Question: I am currently coding an application then decided to add HoloEverywhere into my application. However when I go to Properties > Android > Add.
It's empty. Am I doing anything wrong?
Do I need to do anything beforehand?

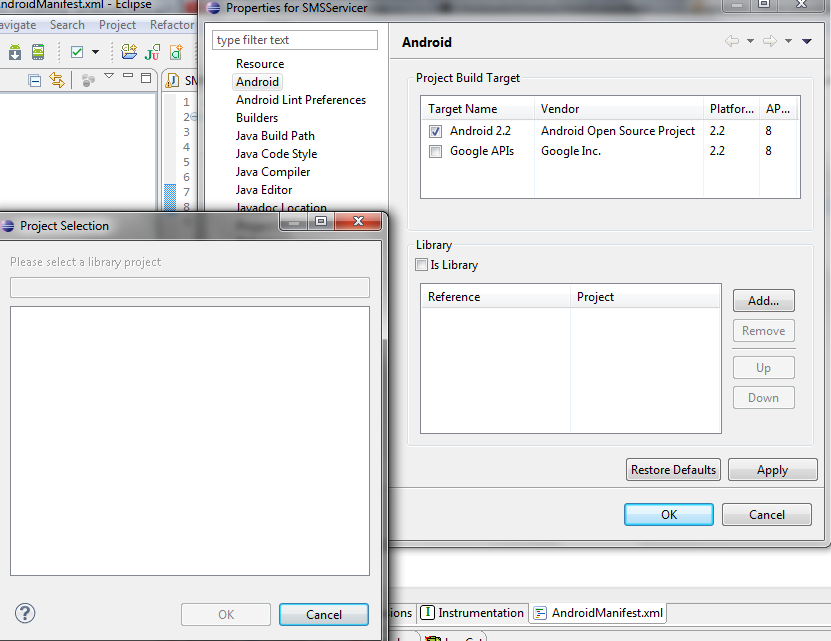
Answer: You need to import HoloEverywhere into your workspace first as a library project. You can do this by clicking on File -> Import